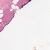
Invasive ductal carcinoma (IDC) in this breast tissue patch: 0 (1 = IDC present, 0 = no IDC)